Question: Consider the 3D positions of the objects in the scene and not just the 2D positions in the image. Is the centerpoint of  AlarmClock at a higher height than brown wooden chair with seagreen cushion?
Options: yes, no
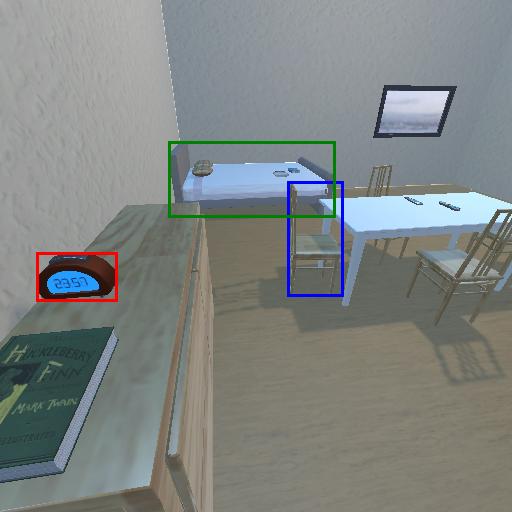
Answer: yes